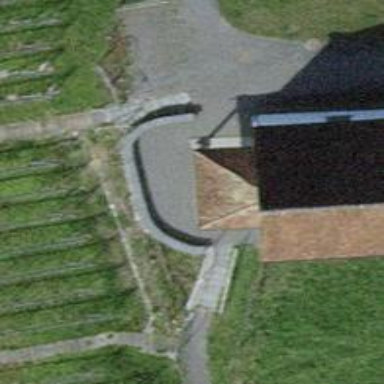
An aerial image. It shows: Viewpoint for tourists.